Question: I'm trying to get my navigation bar to the right of the logo in my Wordpress theme. It's being built with Underscores. I've managed to line up the primary navigation and the logo the way I want it, basically, with this CSS:
'''
.main-navigation {
position: relative;
float: right;
top: -4em;
width: 55%;
display: block;
clear: both;
font-family: 'Lato', sans-serif;
text-transform: uppercase;
}
.main-navigation ul {
list-style: none;
margin: 0;
padding-left: 0;
float: right;
}
'''
and here's a picture of how I want it to look:
I understand that negative margins (assuming 'top: -4em;' is considered with negative margins) aren't elegant or the best way to handle these sorts of things. Plus, I generally find these kinds of workarounds usually come back to bite me later on.
I'm new to playing around with JSFiddle, so I hope I've done this correctly! Here's my code, now condensed!: <URL>
What's the best way to make this happen? I've been searching, seen a lot of people ask this question, but many of the answers have been too specific to their website to help me.
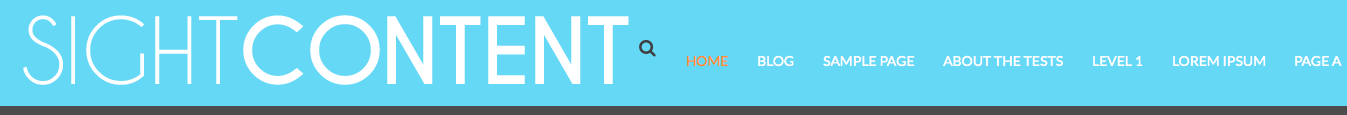
Answer: This took me the better part of the day to figure out, yesterday, but disappointed with the lack of responses, here's what I figured out. I'm posting it here for anyone else having a similar problem.
First, I took the logo (named .header-image) and added:
'''
float: left;
position: relative;
'''
Then I took the navigation I wanted to the left of (named .main-navigation) and removed my workaround, which was
'''
float: right;
top: -4em;
width: 55%;
'''
and changed clear:both; to clear:none;
I added a little personal CSS to my .main-navigation to make it match the logo which was
'''
height: 112px;
background: #69d7f9;
z-index: -1;
padding: 28px 0;
'''
and I removed any floats from .main navigation ul.